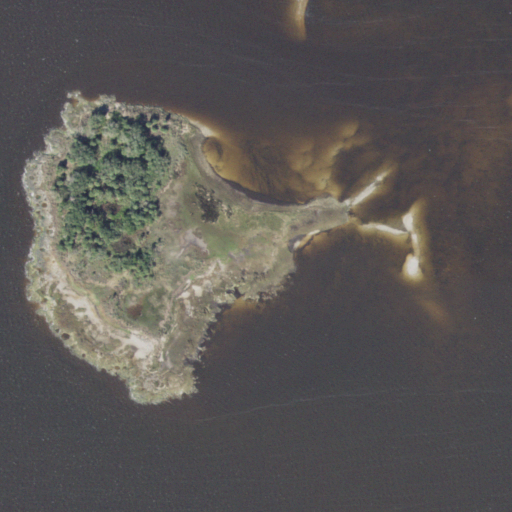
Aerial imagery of island in Florida named Rock Island containing open water, herbaceous wetlands, and woody wetlands